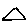
Label: triangle